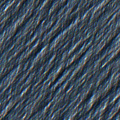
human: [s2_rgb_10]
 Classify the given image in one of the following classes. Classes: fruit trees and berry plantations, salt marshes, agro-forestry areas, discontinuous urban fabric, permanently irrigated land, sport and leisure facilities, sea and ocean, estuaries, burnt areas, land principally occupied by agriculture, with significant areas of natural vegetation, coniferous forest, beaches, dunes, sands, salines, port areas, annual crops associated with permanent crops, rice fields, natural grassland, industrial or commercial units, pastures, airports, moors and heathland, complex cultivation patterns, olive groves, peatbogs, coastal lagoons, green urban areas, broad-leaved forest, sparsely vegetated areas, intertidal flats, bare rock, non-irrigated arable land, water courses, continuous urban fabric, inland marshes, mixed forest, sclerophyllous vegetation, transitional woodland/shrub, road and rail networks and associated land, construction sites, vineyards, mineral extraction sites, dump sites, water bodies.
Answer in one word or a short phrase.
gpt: continuous urban fabric